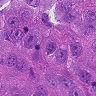
Metastatic tissue present: yes